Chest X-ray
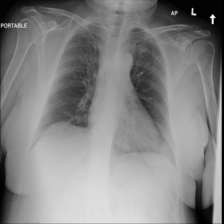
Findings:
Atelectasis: negative
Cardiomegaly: negative
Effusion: negative
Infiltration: negative
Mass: negative
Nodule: negative
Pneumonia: negative
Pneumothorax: negative
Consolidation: negative
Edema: negative
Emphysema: negative
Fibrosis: negative
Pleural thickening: negative
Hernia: negative